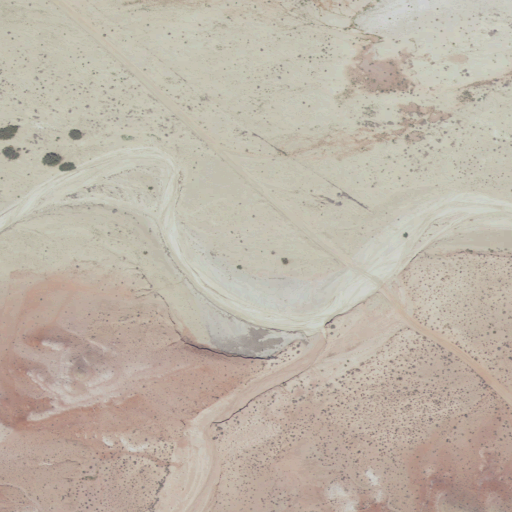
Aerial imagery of valley in Utah named Cedar Hollow containing shrub and grassland